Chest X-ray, AP view. Patient: 42 years old, sex F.
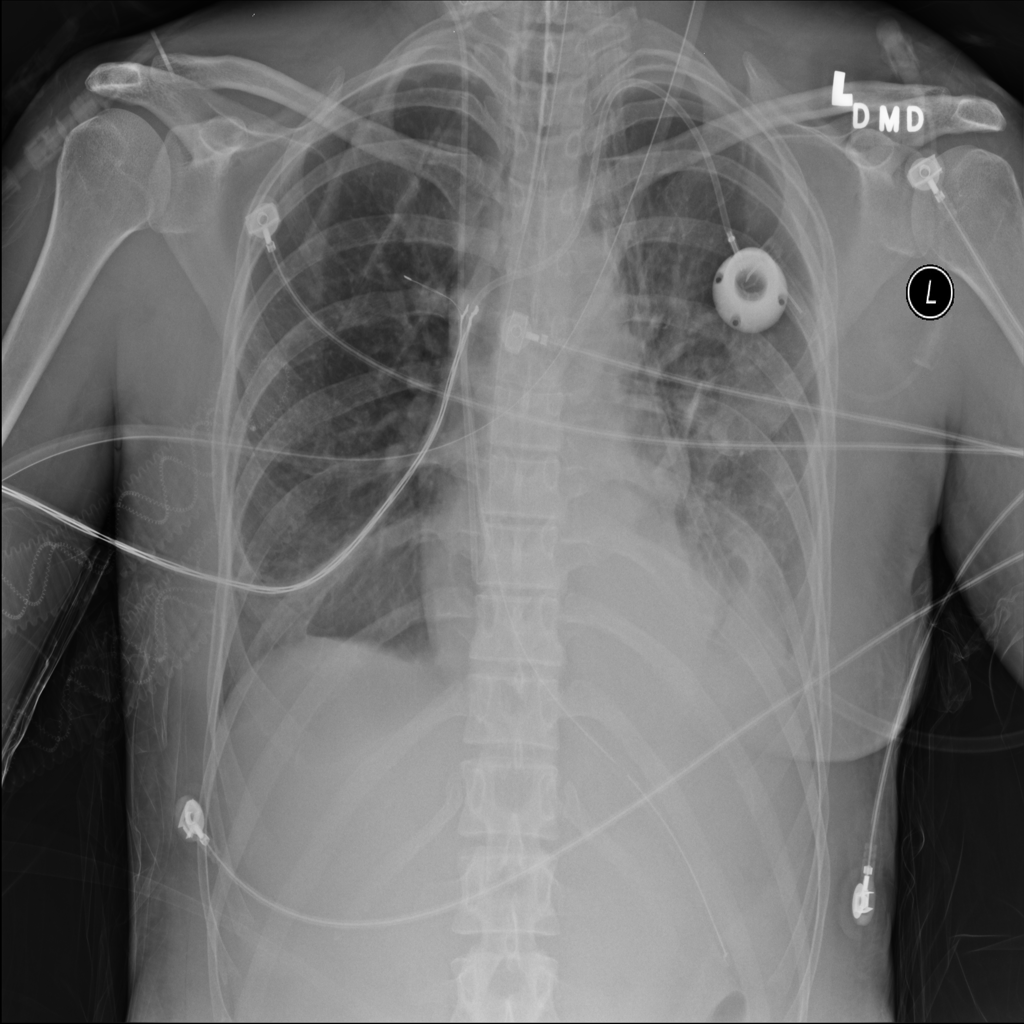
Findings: Effusion, Infiltration